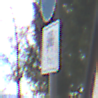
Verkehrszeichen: MehrfachbesetzePersonenkraftwagenFrei
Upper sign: Busssonderstreifen
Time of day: MorningAfternoon
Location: Roofed (Urban)
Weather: PartlyCloudy
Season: NotSpecified
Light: Natural